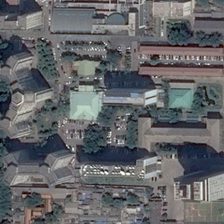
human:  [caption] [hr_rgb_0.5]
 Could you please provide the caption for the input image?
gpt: many buildings and some green trees are in a commercial area .

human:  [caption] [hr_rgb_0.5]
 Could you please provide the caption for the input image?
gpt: many buildings and some green trees are in a commercial area .

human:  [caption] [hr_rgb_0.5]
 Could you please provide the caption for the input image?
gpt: many buildings and some green trees are in a commercial area .

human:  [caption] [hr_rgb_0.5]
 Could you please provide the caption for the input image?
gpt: many buildings and some green trees are in a commercial area .

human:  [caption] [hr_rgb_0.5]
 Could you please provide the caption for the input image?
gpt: many buildings and some green trees are in a commercial area .